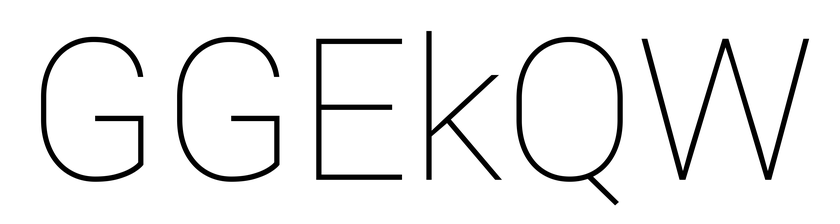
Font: Roboto_Thin